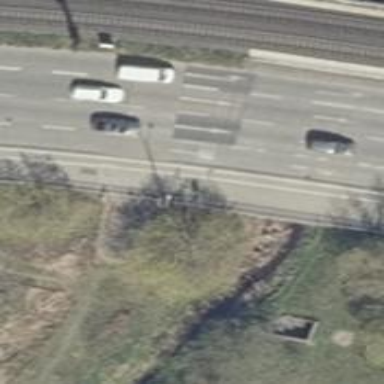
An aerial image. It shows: Concrete path with concrete cycleway alongside it.